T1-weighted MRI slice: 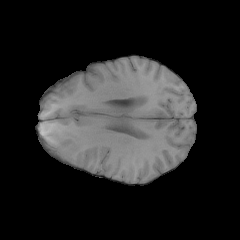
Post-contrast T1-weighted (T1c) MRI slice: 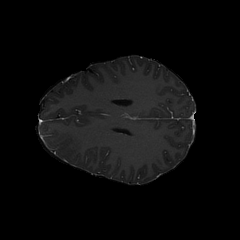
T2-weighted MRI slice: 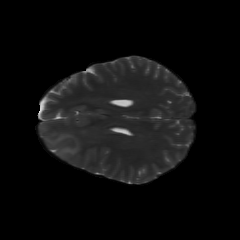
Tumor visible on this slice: yes